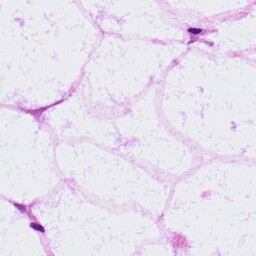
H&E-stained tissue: LymphNode